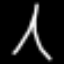
Label: The Eiffel Tower